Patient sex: M
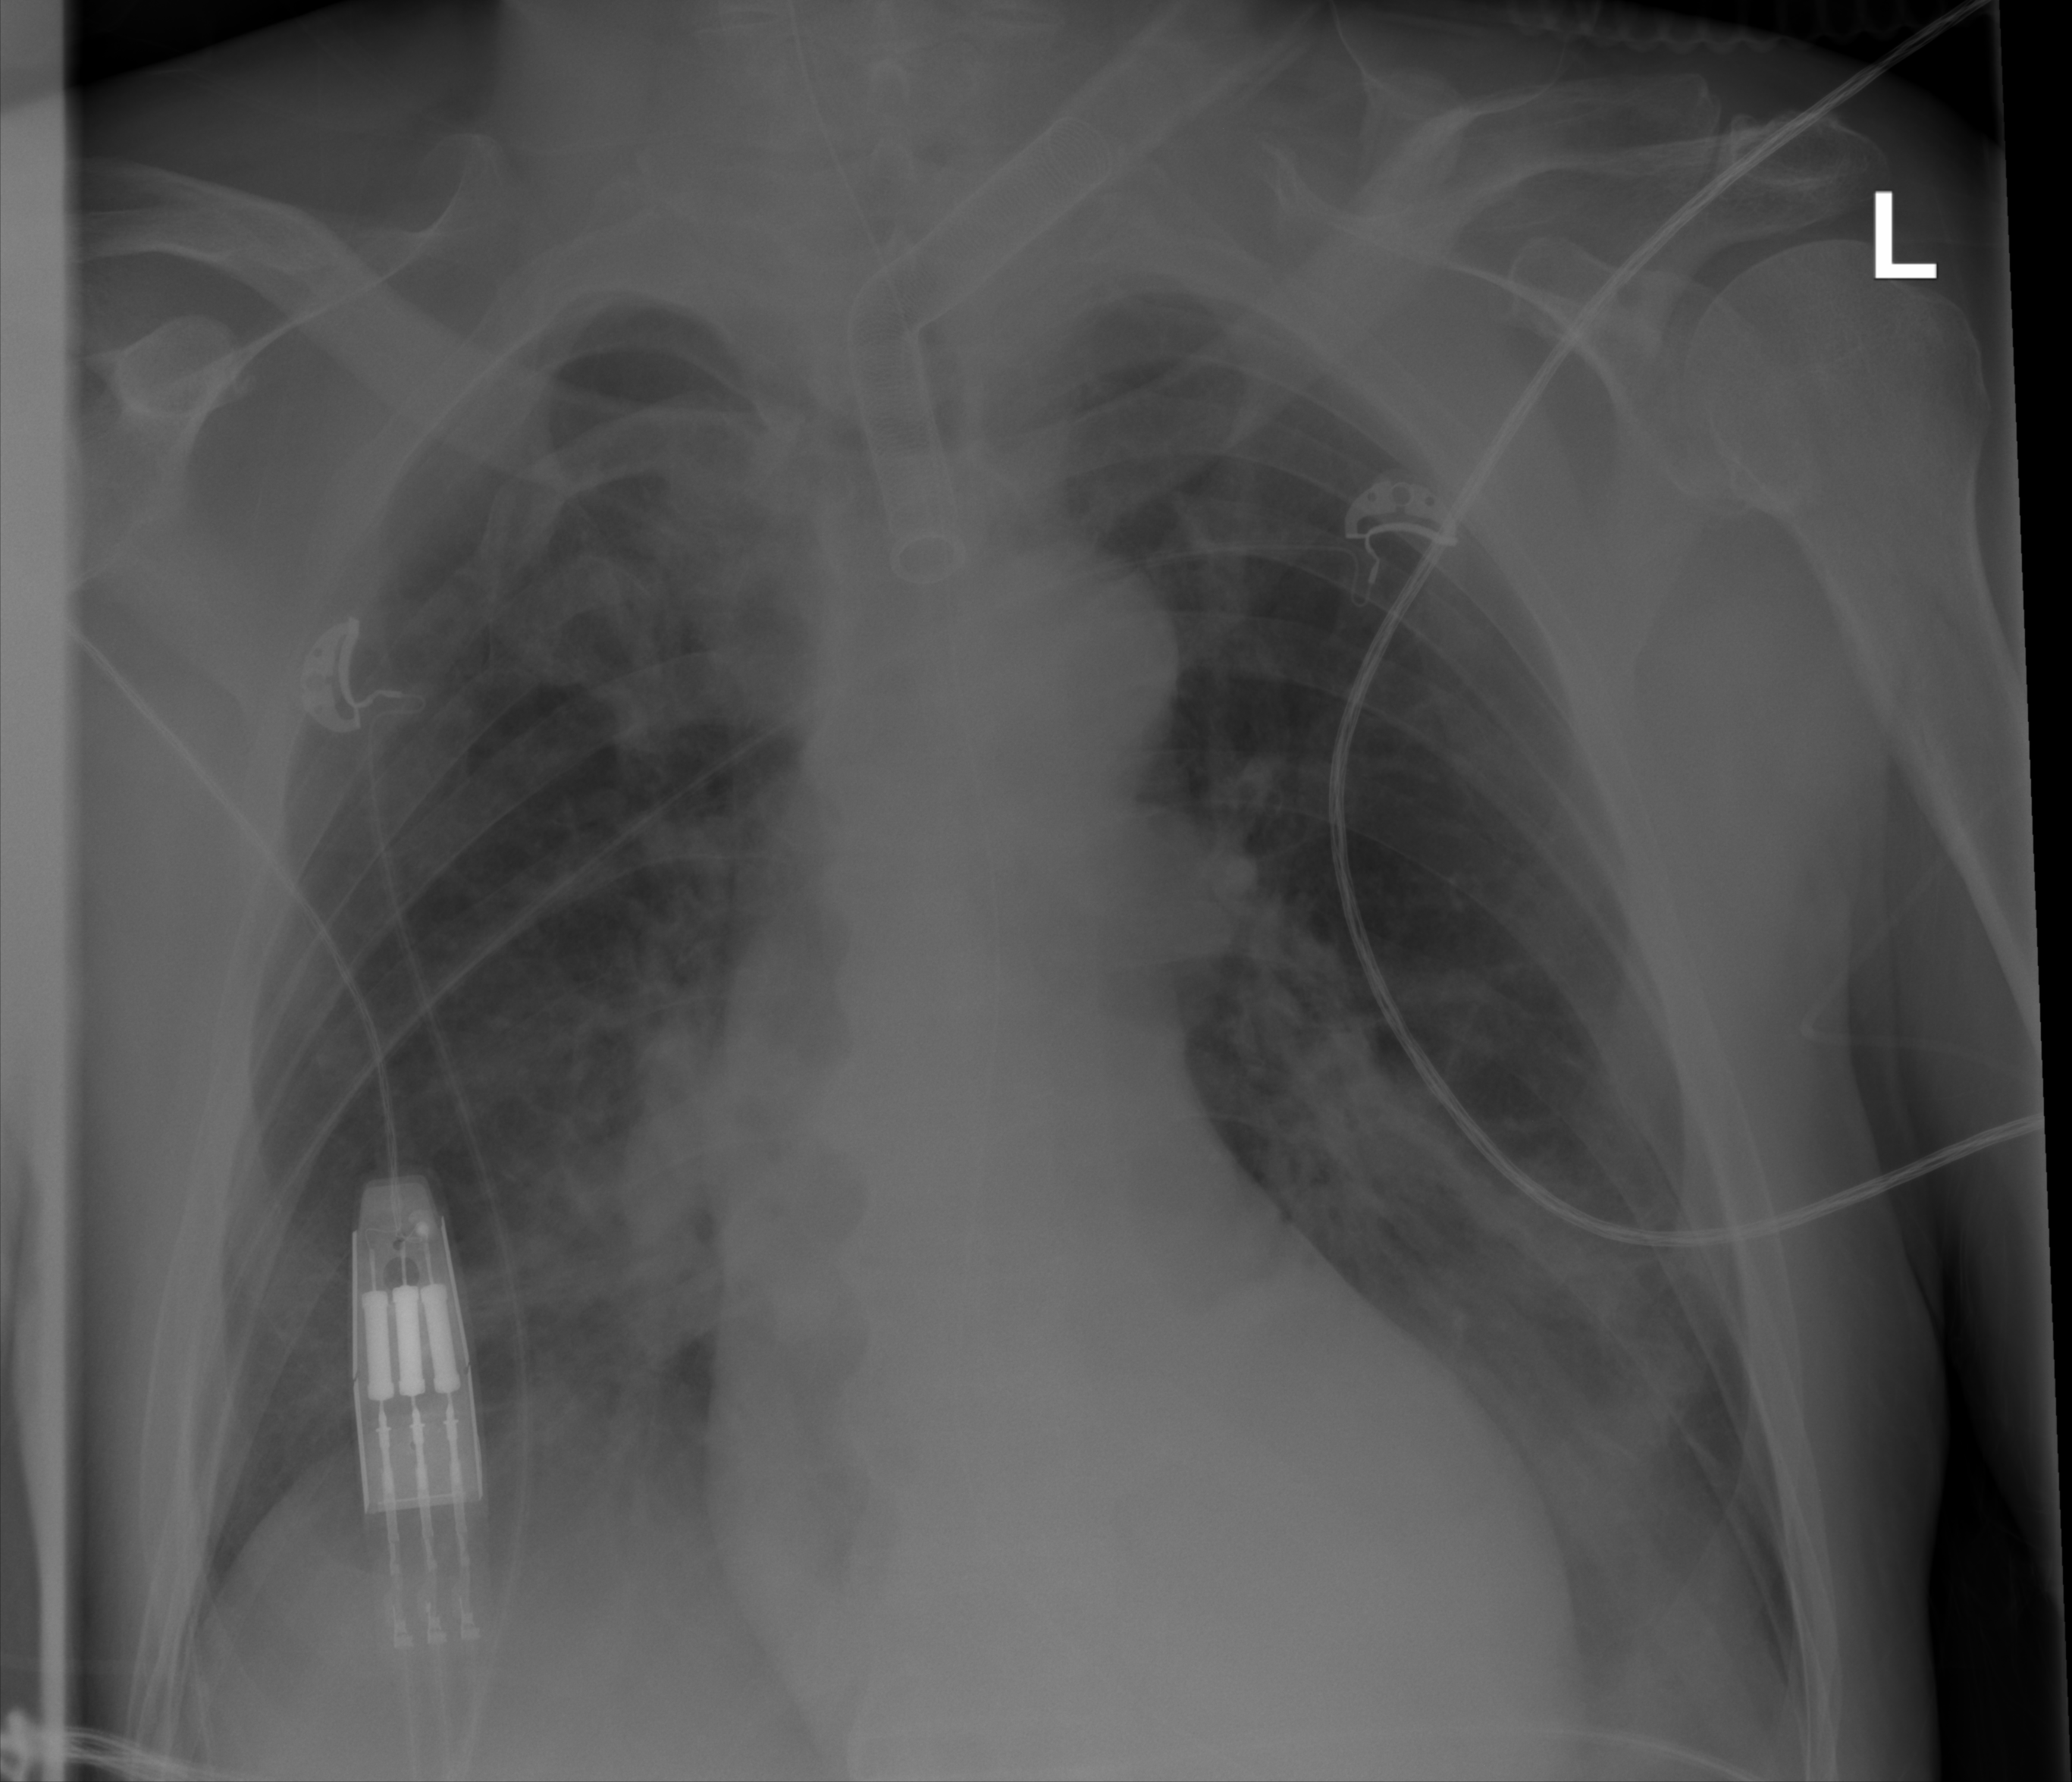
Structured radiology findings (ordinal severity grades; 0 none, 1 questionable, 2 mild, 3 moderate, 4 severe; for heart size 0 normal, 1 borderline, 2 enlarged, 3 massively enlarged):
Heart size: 1
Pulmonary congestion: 0
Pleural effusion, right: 2
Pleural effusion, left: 1
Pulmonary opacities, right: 3
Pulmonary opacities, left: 2
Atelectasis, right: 2
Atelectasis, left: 2